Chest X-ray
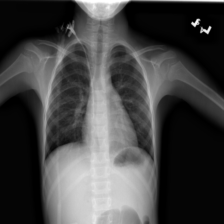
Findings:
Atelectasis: negative
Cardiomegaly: negative
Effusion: negative
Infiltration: negative
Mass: negative
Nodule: negative
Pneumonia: negative
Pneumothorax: negative
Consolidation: negative
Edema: negative
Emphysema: negative
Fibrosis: negative
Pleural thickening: negative
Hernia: negative